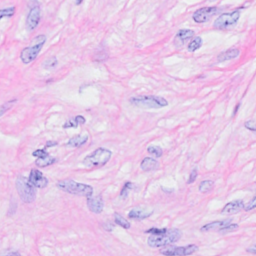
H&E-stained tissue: Breast